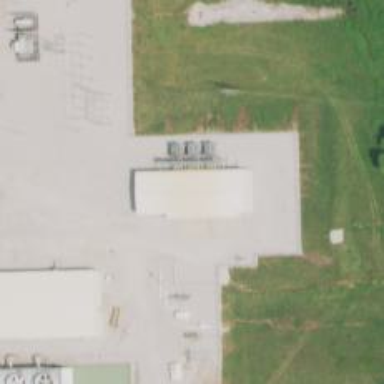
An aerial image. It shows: Generator is pictured.